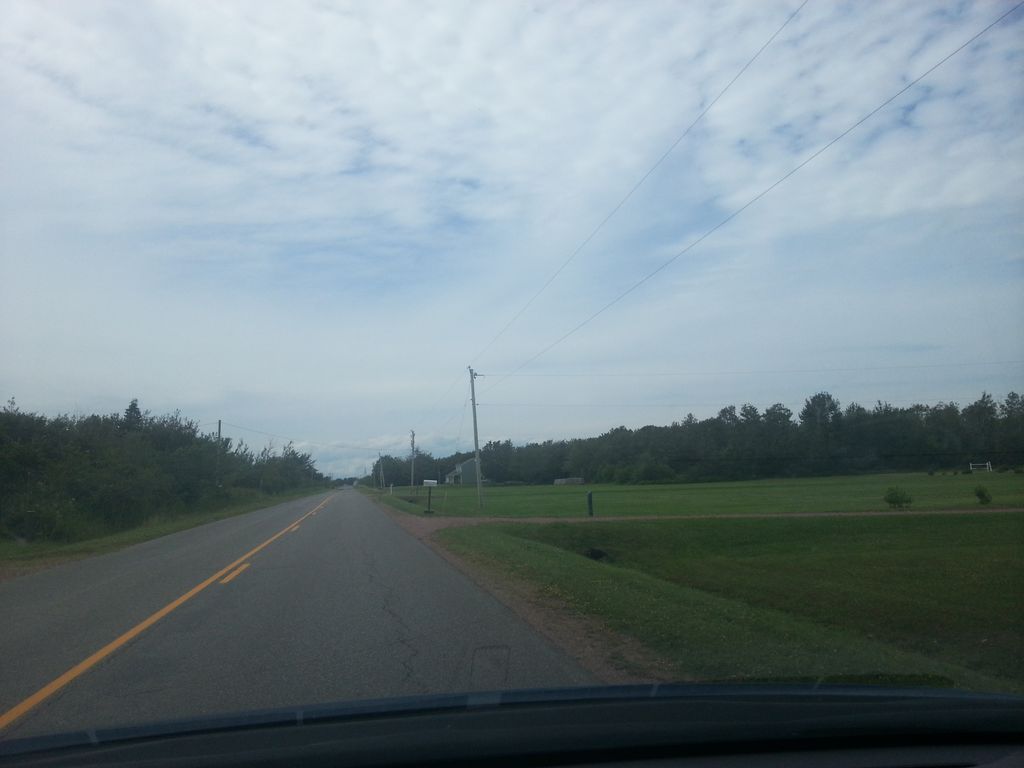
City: charlottetown